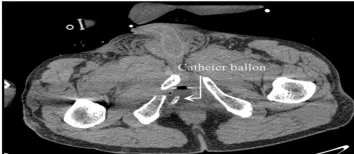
(D) The catheter balloon was outside the bladder.
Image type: radiology (ct)